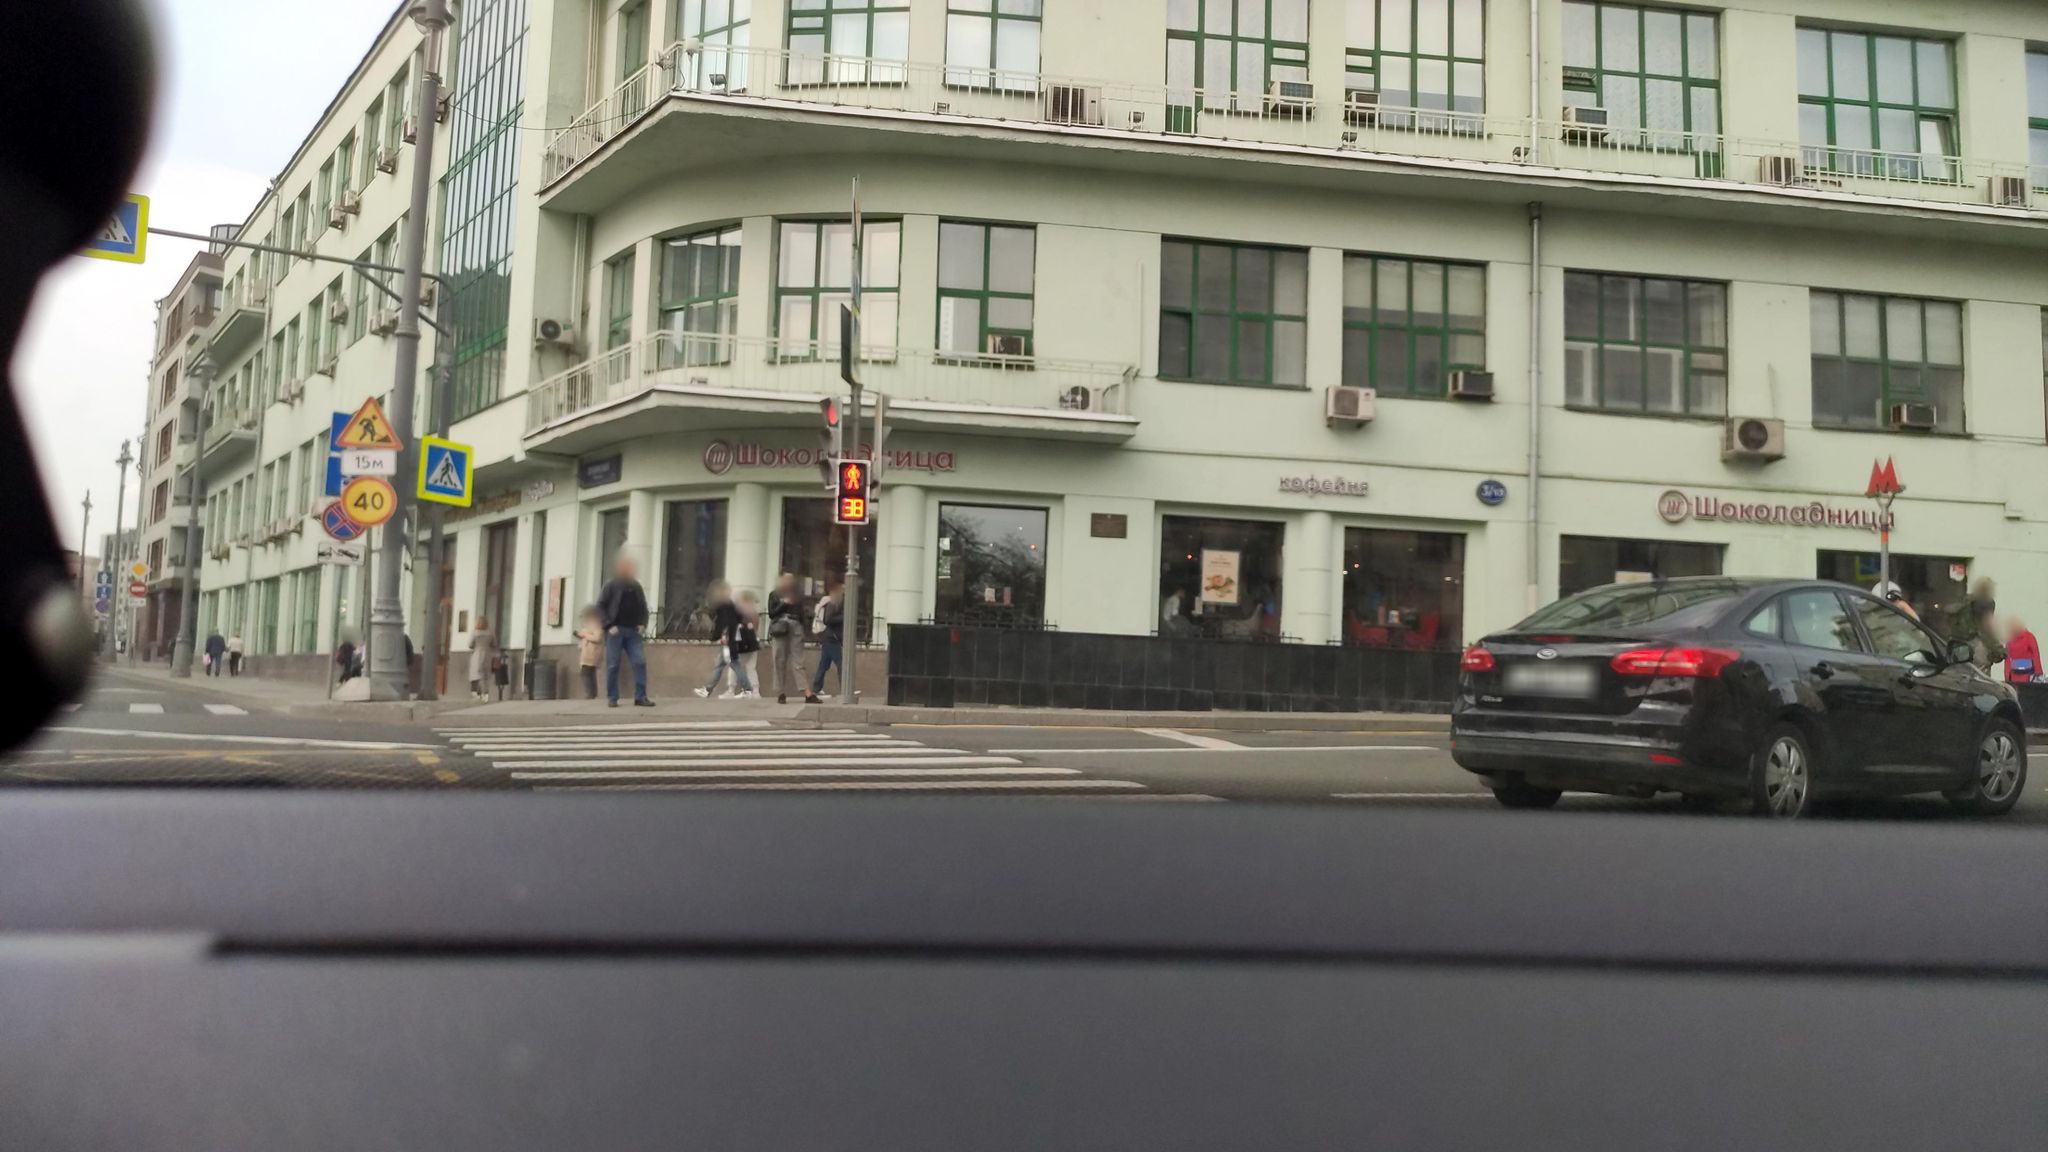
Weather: clear
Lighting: day
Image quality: slightly poor
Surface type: driving surface
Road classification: footway
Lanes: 3
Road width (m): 4.6
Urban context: urban centre
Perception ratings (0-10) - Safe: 3.6, Lively: 8.78, Beautiful: 6.06, Boring: 1.08, Depressing: 6.56, Wealthy: 6.76